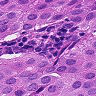
Metastatic tissue present: yes